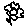
Label: flower